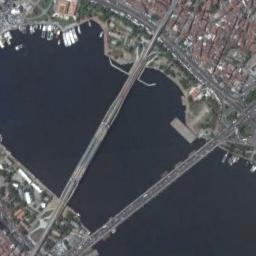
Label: bridge